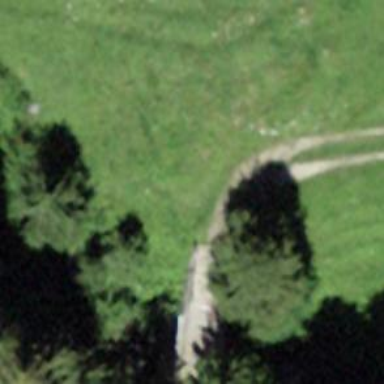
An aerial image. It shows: Track road with bridge.